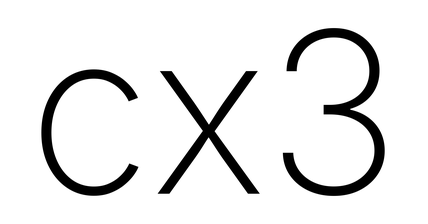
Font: Inter_ExtraLight